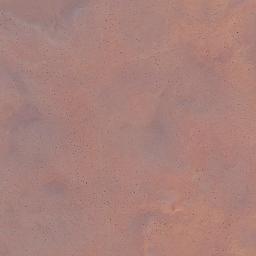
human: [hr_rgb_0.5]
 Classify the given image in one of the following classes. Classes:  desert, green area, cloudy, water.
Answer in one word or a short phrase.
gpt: desert